五年级 · 立体几何学
下图中, 甲的体积( )乙的体积, 甲的表面积( )乙的表面积。（图中所有小正方体大小一样)

甲

乙
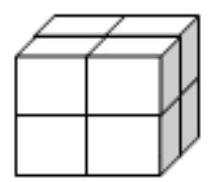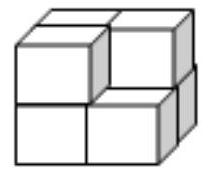
答案: 解大于 等于

【分析】物体所占空间的大小就是体积; 乙比甲少了一小块正方体, 所以甲的体积大于乙的体积; 乙比完整的正方体少了 3 个面但又增加了 3 个面的面积, 所以乙的表面积与甲的表面积相等。

【详解】由分析可知:

甲的体积大于乙的体积，甲的表面积等于乙的表面积。

【点睛】本题考查体积和表面积, 明确体积和表面积的定义是解题的关键。